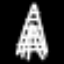
Label: The Eiffel Tower